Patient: sex M, age 68
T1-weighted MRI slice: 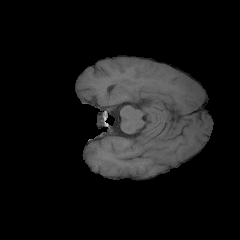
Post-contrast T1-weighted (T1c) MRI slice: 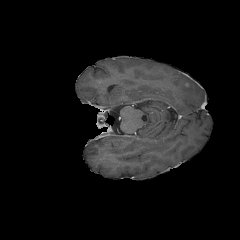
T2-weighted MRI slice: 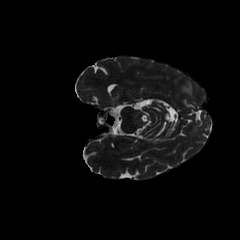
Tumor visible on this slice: yes
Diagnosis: Glioblastoma, IDH-wildtype
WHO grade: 4